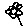
Label: flower